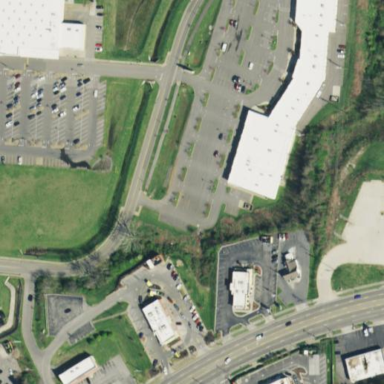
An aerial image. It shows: Retail area.